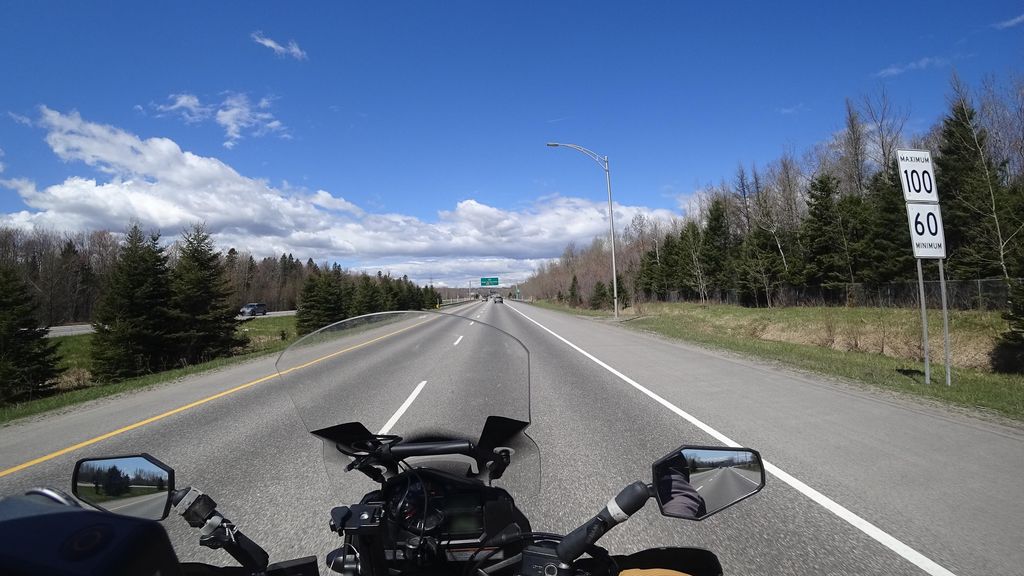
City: quebec_city